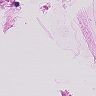
Metastatic tissue present: no